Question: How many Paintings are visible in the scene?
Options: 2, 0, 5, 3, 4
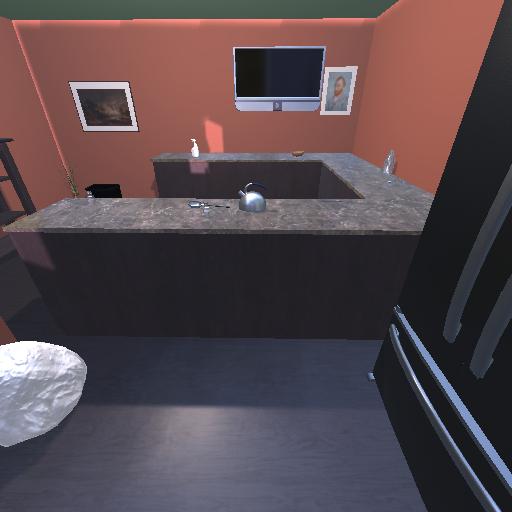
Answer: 2